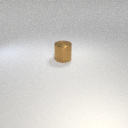
large brown metal cylinder